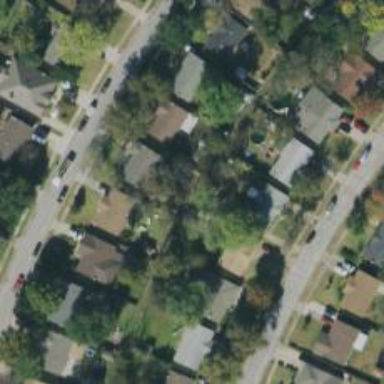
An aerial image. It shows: Alley classified as service road.